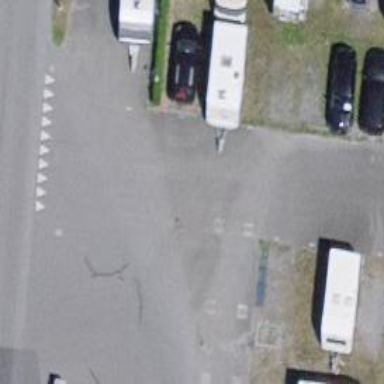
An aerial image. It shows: Parking aisle designated as service road.